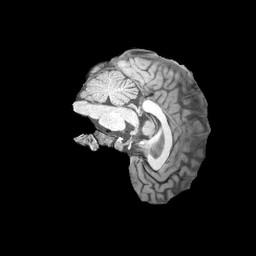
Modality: T1w
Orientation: sagittal
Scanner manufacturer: siemens
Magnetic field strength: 3 T
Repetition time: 2.08 s
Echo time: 0.00464 s